Question: I am trying to write a SQL query that adds a certain amount of empty columns, based on the number of rows in a related table (t1) for a Crystal Report. These columns should have the header of the name of the dataset.
So it should look something like this:

However I would need to change the script each time a new row gets added (e.g. opening a store - not very often, but it does happen).
I thought about using the pivot function, but I believe the number of rows must be defined - plus, there is no calculation / aggregation happening.
Does anybody have an idea on how to solve this?
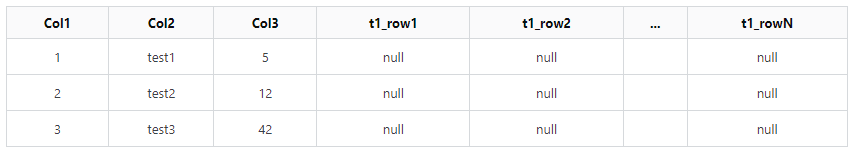
Answer: I was able to achieve the result using dynamic SQL.
The Script looks something like this:
'''
DECLARE @STRSQL NVARCHAR(MAX) = 'WITH a AS (SELECT ';
DECLARE @Kst nvarchar(6);
DECLARE @Markt NVARCHAR(30);
DECLARE @SCHEMA_NAME VARCHAR(50) = 'XTRADE';
DECLARE C1 CURSOR FOR
SELECT NUMMER, BEZEICHNUNG
from XTRADE.KUNDE
where NUMMER > 99 and NUMMER not in (194, 196, 198)
and (DATUM_SCHLIESSUNG > GETDATE() or DATUM_SCHLIESSUNG is null)
order by BEZEICHNUNG
OPEN C1
PRINT @Kst + ' ' + @Markt
FETCH NEXT
FROM C1 into @Kst, @Markt
while @@FETCH_STATUS = 0
BEGIN
SET @STRSQL = @STRSQL + 'null as [' + @Markt + '], '
FETCH NEXT
FROM C1 into @Kst, @Markt
END
CLOSE C1
DEALLOCATE C1;
SET @STRSQL = left(@STRSQL, len(@Strsql) - 1) + ')'
DECLARE @Statement nvarchar(max) = ', b as (select 1 as Col1, 1 as Col2, 5 as Col3 union all select 2,2,12 union all select 3, 3, 42)';
DECLARE @Exec nvarchar(max) = @STRSQL + @Statement + 'select * from b cross join a';
print @Exec;
exec sp_executesql @Exec
'''